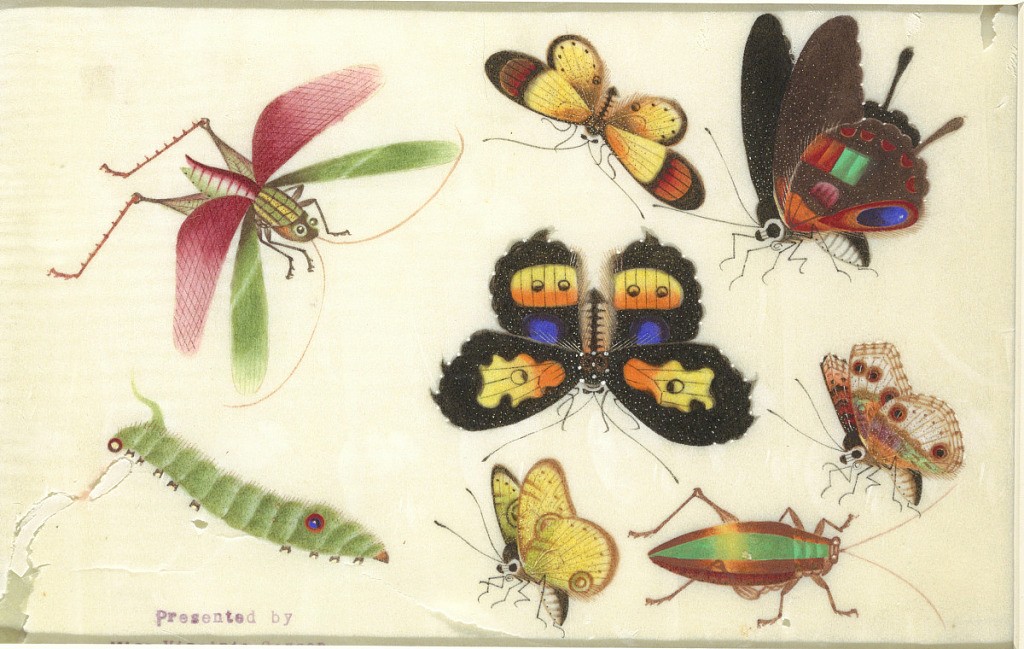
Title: Insects
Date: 18th century
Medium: Rice paper
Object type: Drawing
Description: Detailed representation of five butterflies, a flying grasshopper, caterpillar and a beetle. Insects and butterflies in brilliant colors.